Field crop: maize
Growth stage: 2
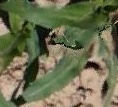
Species: maize